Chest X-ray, PA view. Patient: 50 years old, sex M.
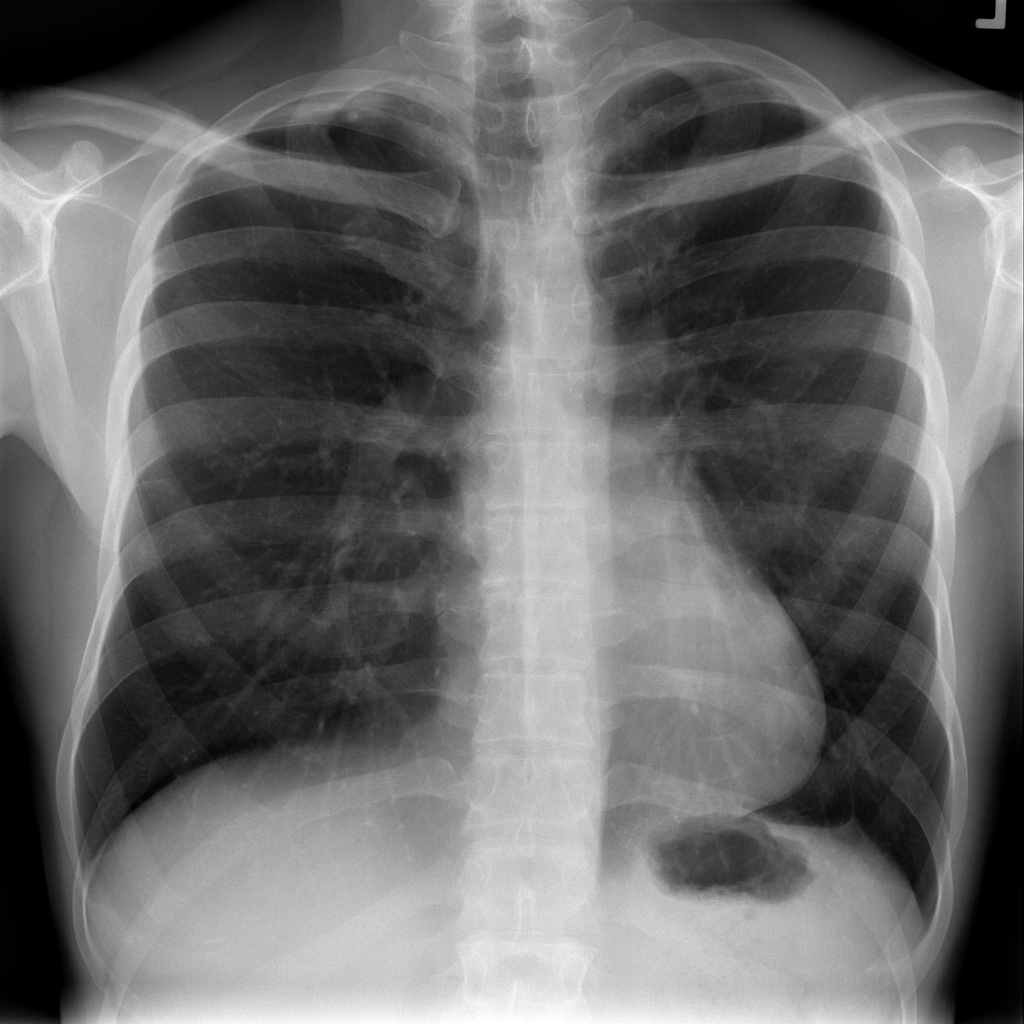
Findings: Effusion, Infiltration